Aerial crown-view tile of a tropical tree (Barro Colorado Island, Panama), acquired 20241112:
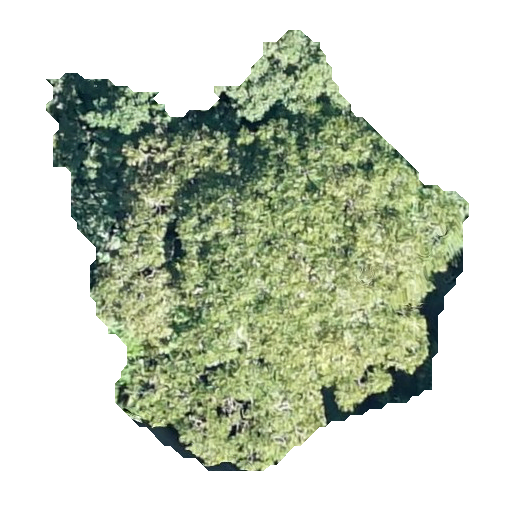
Species: Dipteryx oleifera
GBIF accepted scientific name: Dipteryx oleifera
Crown area: 185.809 m²